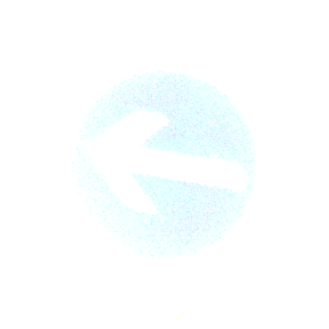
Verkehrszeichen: VorgeschriebeneFahrtrichtungHierLinks
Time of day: SunriseSunset
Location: Outdoor (RoadRail)
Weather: PartlyCloudy
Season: NotSpecified
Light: Natural